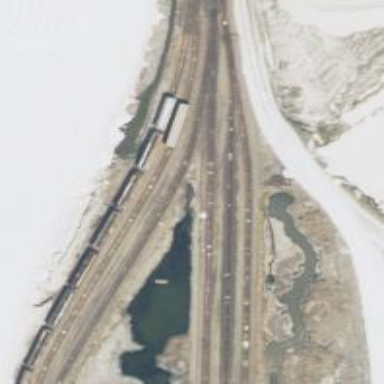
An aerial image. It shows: Railway spur service.